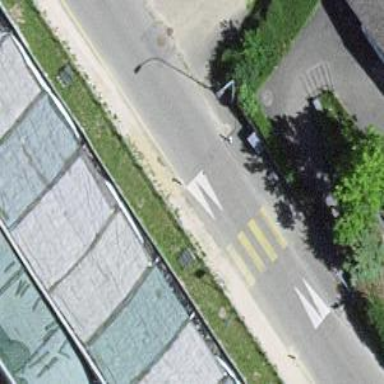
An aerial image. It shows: Crossing with traffic-calming bump.